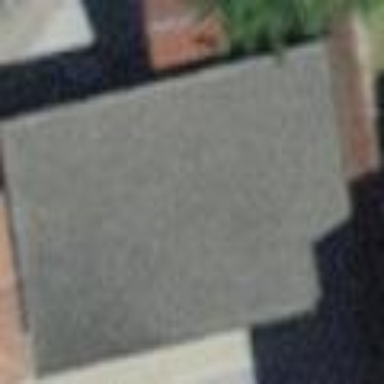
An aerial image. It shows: View of roof of building.